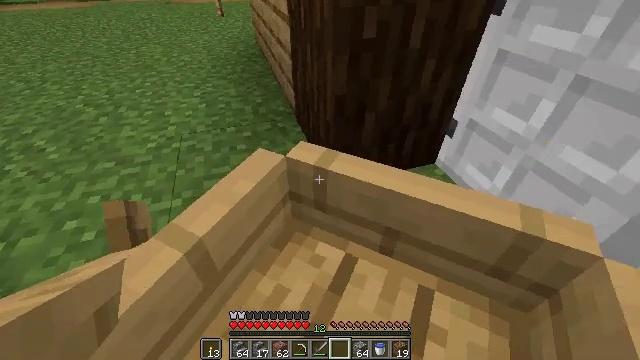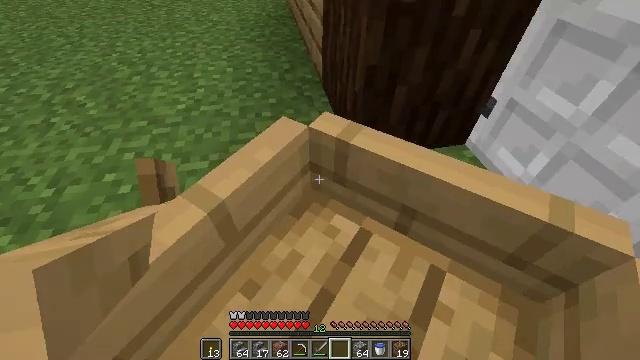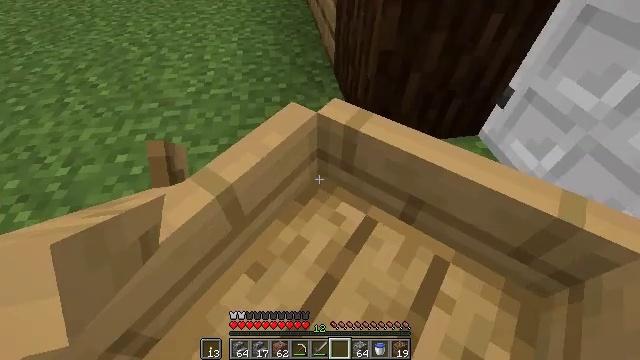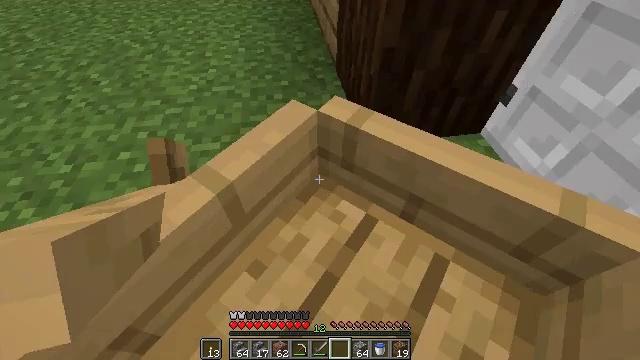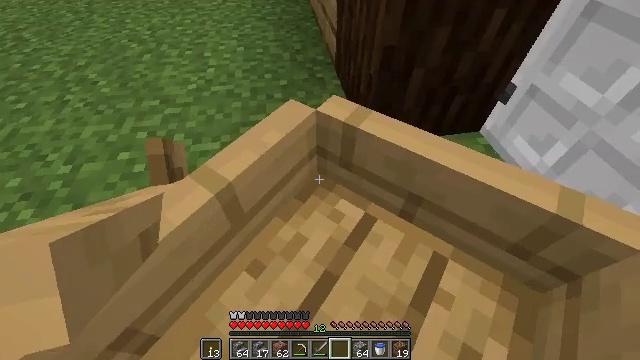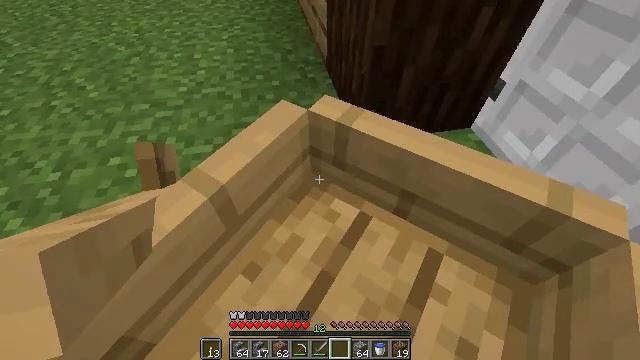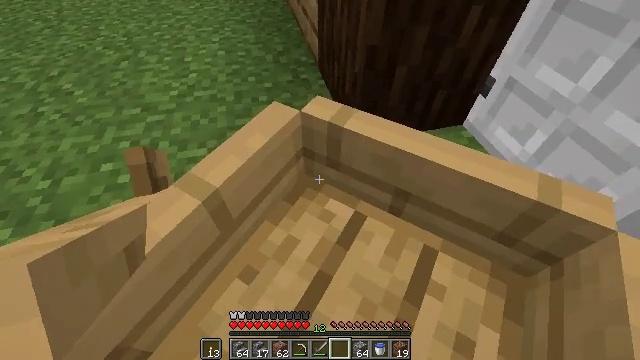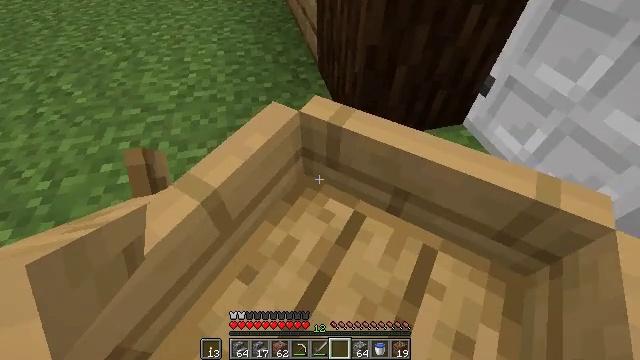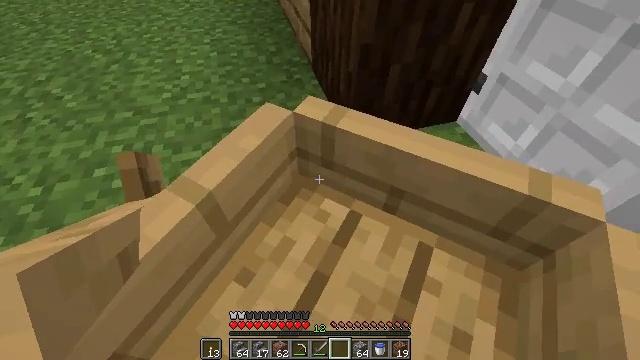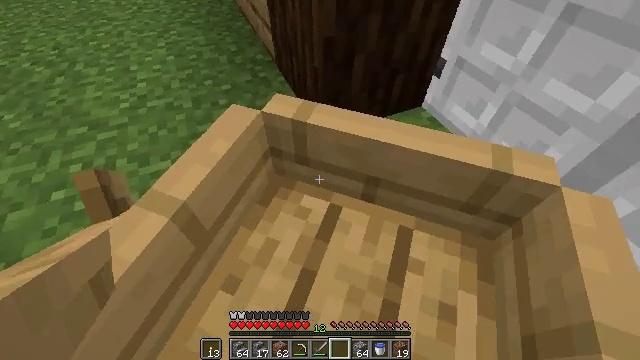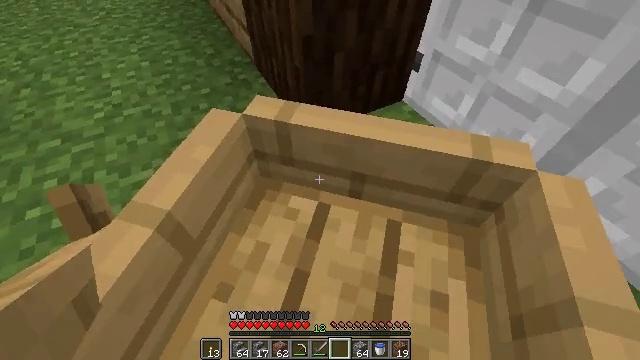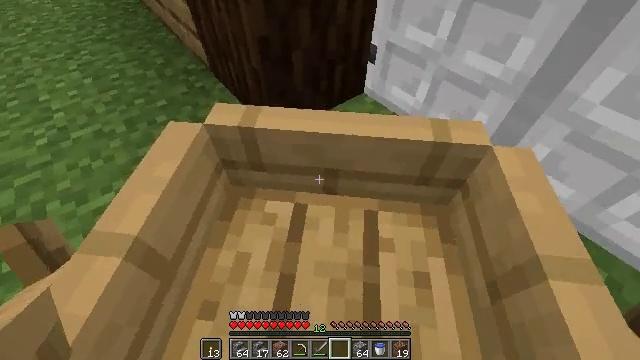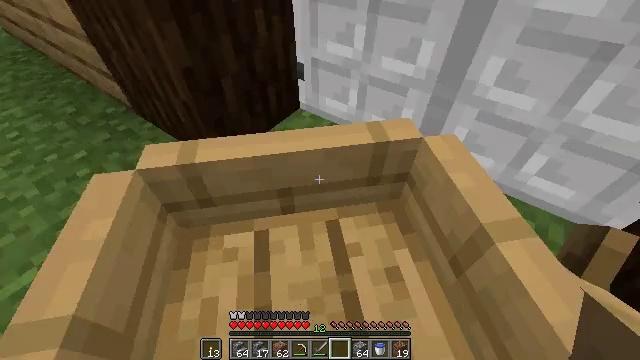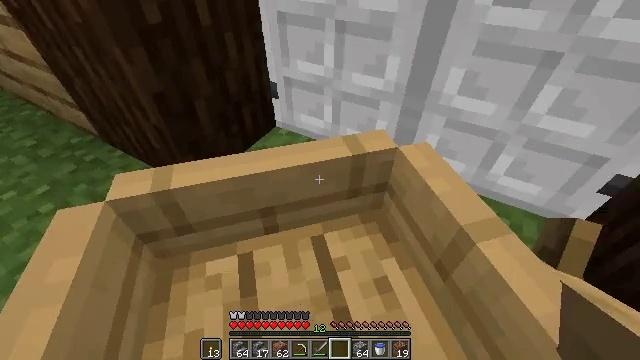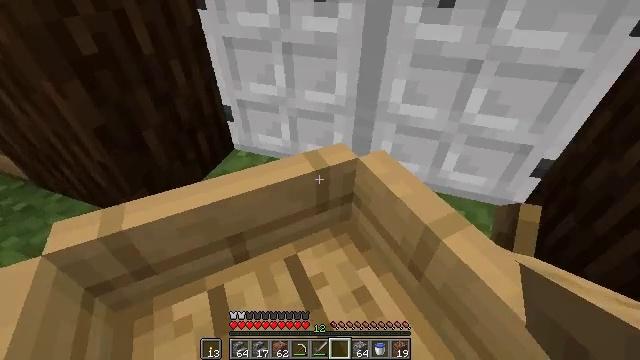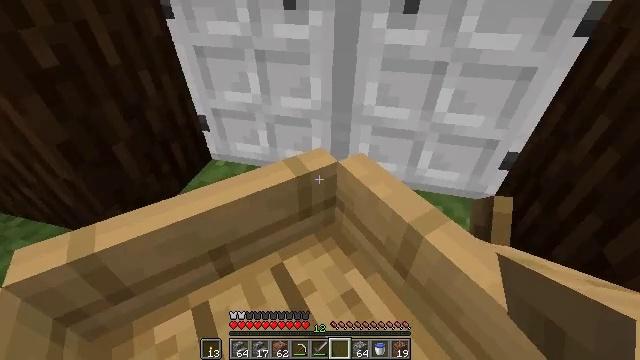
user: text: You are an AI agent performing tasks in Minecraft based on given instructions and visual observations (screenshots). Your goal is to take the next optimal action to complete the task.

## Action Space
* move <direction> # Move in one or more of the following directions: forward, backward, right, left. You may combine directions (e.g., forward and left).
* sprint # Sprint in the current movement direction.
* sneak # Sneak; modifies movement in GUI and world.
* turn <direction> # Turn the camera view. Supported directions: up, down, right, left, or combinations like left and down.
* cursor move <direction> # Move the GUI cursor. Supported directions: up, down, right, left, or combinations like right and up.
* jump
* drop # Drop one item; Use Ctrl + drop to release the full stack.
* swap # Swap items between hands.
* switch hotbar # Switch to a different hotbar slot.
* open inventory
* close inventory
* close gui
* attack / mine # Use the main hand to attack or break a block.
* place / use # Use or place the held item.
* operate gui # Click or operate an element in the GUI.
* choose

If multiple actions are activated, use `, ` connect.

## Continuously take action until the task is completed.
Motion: motion action
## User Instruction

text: Mine the iron door to remove it.
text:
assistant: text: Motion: move back, turn left and down
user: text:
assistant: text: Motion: move back, turn left and down
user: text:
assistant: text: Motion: move back
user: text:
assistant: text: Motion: move back
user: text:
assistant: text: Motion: move back, turn right
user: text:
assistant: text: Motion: move back, turn right
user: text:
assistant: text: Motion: move back
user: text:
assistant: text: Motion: move back, turn right
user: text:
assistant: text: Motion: move back, turn right
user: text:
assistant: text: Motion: move back, turn right
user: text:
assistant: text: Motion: move back, turn right
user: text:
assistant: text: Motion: move back, turn right and up
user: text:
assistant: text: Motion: move back, turn right and up
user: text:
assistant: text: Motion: move back, turn right and up
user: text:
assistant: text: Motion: turn right and up
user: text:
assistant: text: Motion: turn right and up
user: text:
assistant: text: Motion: no_op
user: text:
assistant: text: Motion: no_op
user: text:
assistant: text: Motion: no_op
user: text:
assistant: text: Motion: no_op
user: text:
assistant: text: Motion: no_op
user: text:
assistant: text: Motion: turn right and up
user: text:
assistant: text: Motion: turn right
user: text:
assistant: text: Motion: turn right
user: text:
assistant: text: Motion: move right, turn right
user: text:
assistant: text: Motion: move right, turn right
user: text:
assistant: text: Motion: move right, turn right and up
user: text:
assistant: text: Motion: move right, turn right
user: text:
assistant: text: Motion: move right, turn right
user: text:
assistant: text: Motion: move right